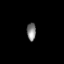
Tissue: prostate
Cell type: T cells
Senescence score: 0.7389
Nuclear area (px): 158
Mean DAPI intensity: 130.335